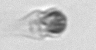
Label: Mesodinium